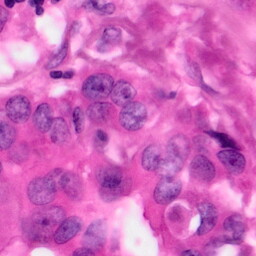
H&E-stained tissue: Pancreatic